Question: I want to select all td inside the first tr of the tbody. I would normally do this like: tbody:first-child td --> but this gives me the result you can see on the image, the yellow is the result.

## My html - short version
I know there are unclosed tags but i copied this from my debugger because everything is generated by jquery. Any ideas?
'''
<table class="wc-header">
<thead>
<tbody>
<tr>
<td rowspan="3">Medewerker 1</td>
<td class="row_header">Van</td>
<td class="hours" data-person="1" data-day="1" data-row="from">
<input class="past selected" type="text" readonly="readonly">
</td>
<td class="hours" data-person="1" data-day="2" data-row="from">
<td class="hours" data-person="1" data-day="3" data-row="from">
<td class="hours" data-person="1" data-day="4" data-row="from">
<td class="hours" data-person="1" data-day="5" data-row="from">
<td class="hours specialday" data-person="1" data-day="6" data-row="from">
<td class="hours specialday" data-person="1" data-day="7" data-row="from">
<td class="hours" data-person="1" data-day="8" data-row="from">
<td class="hours wc-today" data-person="1" data-day="9" data-row="from">
<td class="hours" data-person="1" data-day="10" data-row="from">
<td class="hours" data-person="1" data-day="11" data-row="from">
<td class="hours" data-person="1" data-day="12" data-row="from">
<td class="hours specialday" data-person="1" data-day="13" data-row="from">
<td class="hours specialday" data-person="1" data-day="14" data-row="from">
<td class="hours" data-person="1" data-day="15" data-row="from">
<td class="hours" data-person="1" data-day="16" data-row="from">
<td class="hours" data-person="1" data-day="17" data-row="from">
<td class="hours" data-person="1" data-day="18" data-row="from">
<td class="hours" data-person="1" data-day="19" data-row="from">
<td class="hours specialday" data-person="1" data-day="20" data-row="from">
<td class="hours specialday" data-person="1" data-day="21" data-row="from">
</tr>
<tr>
<td class="row_header">Tot</td>
<td class="hours" data-person="1" data-day="1" data-row="till">
<td class="hours" data-person="1" data-day="2" data-row="till">
<td class="hours" data-person="1" data-day="3" data-row="till">
<td class="hours" data-person="1" data-day="4" data-row="till">
<td class="hours" data-person="1" data-day="5" data-row="till">
<td class="hours specialday" data-person="1" data-day="6" data-row="till">
<td class="hours specialday" data-person="1" data-day="7" data-row="till">
<td class="hours" data-person="1" data-day="8" data-row="till">
<td class="hours wc-today" data-person="1" data-day="9" data-row="till">
<td class="hours" data-person="1" data-day="10" data-row="till">
<td class="hours" data-person="1" data-day="11" data-row="till">
<td class="hours" data-person="1" data-day="12" data-row="till">
<td class="hours specialday" data-person="1" data-day="13" data-row="till">
<td class="hours specialday" data-person="1" data-day="14" data-row="till">
<td class="hours" data-person="1" data-day="15" data-row="till">
<td class="hours" data-person="1" data-day="16" data-row="till">
<td class="hours" data-person="1" data-day="17" data-row="till">
<td class="hours" data-person="1" data-day="18" data-row="till">
<td class="hours" data-person="1" data-day="19" data-row="till">
<td class="hours specialday" data-person="1" data-day="20" data-row="till">
<td class="hours specialday" data-person="1" data-day="21" data-row="till">
</tr>
<tr>
</tbody>
<tbody>
<tbody>
<tbody>
</table>
'''
## EDIT
Maybe I should explain what i'm actually trying to do. The black line you see on the left is a border given to the TBODY. I want this line having the width of the table, but the border gets overriden by the border of the td's. Maybe any other solutions?
## CSS
'''
[data-person] {
border:1px solid #DEDEDE;
}
tbody tr:first-child td {
background-color:yellow;
}
'''
## Solved
I had an override problem with the td's. Realized this after I posted my question, thx for help
Thanks in advance
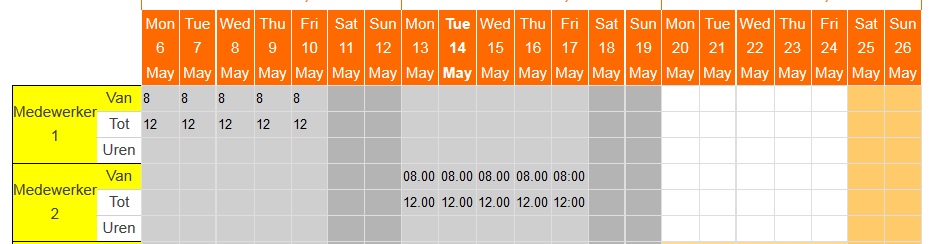
Answer: Use
'''
tbody tr:first-child td {/* your styles */}
'''
<URL>
## Demo